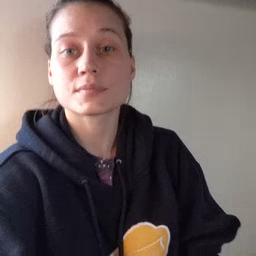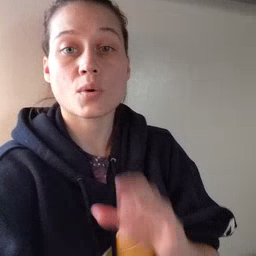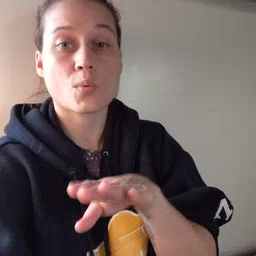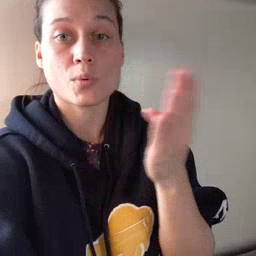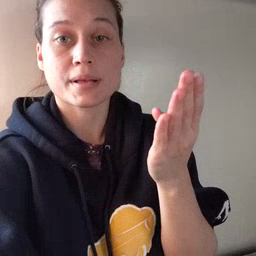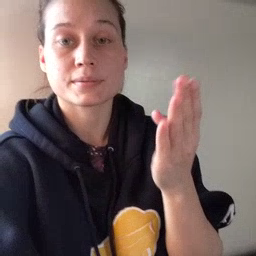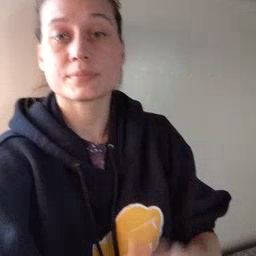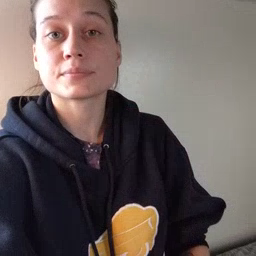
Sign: open